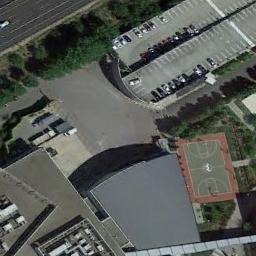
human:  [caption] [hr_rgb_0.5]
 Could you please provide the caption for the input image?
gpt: The basketball court is between the huge buildings and parking lots,With some trees nearby .

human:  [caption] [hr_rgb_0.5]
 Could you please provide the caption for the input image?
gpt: There is a small basketball court in the lower right corner .

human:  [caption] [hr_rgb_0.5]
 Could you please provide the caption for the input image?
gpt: A basketball court next to some buildings and a parking lot beside .

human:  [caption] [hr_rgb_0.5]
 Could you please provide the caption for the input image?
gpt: There is a basketball court surrounded by many trees and buildings next to a parking lot .

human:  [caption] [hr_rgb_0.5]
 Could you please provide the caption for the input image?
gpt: Many cars are in the parking lot next to the basketball court .